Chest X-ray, PA view. Patient: 61 years old, sex M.
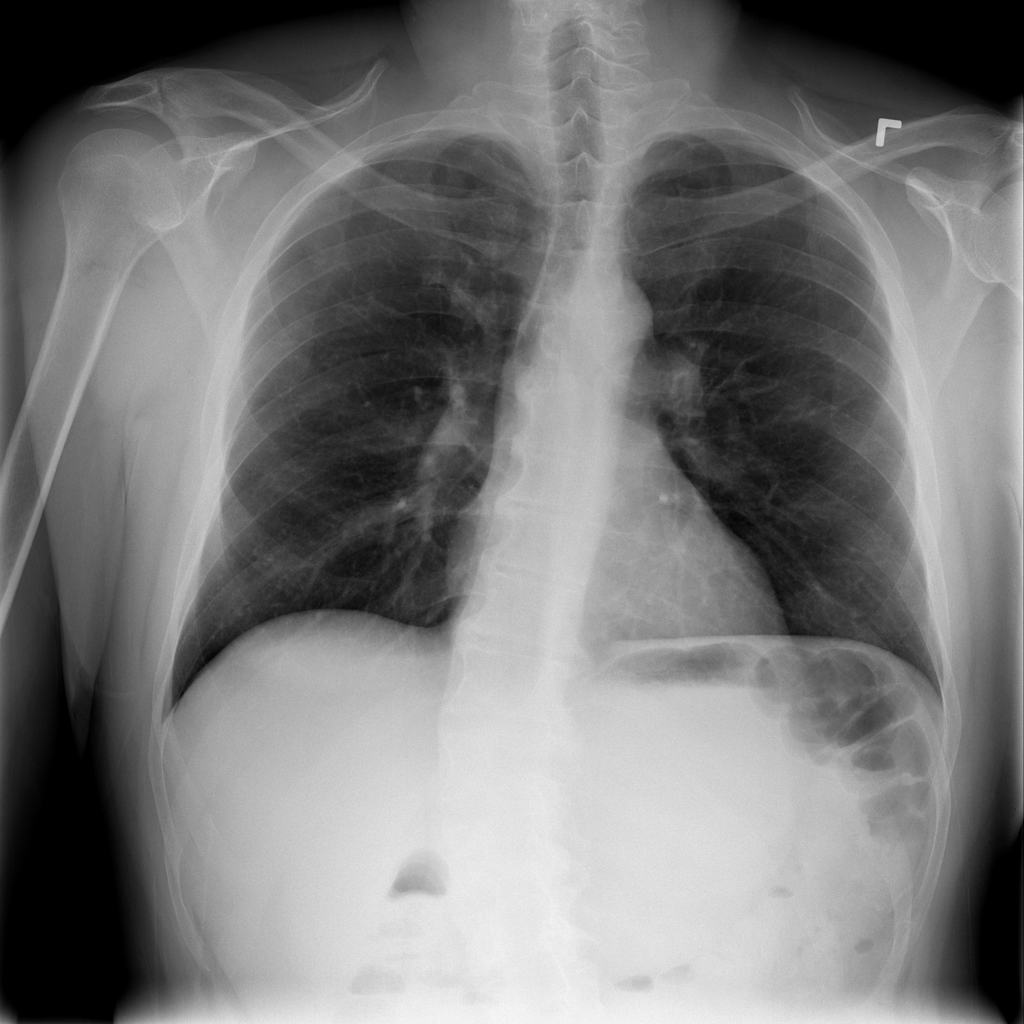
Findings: No Finding